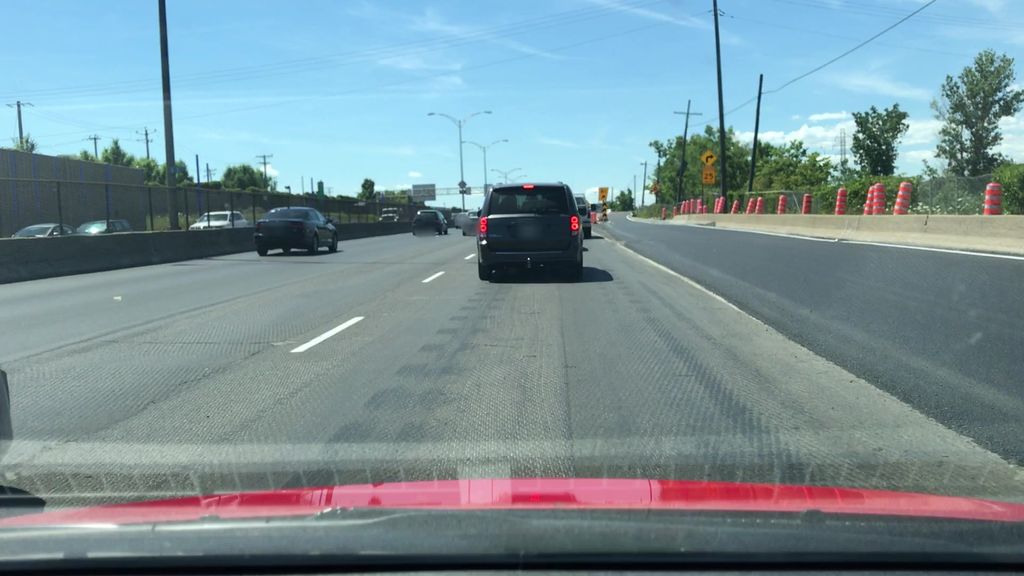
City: montreal